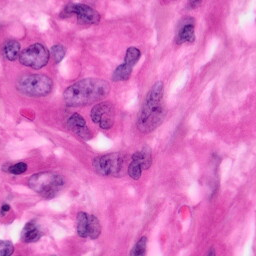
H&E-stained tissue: Pancreatic